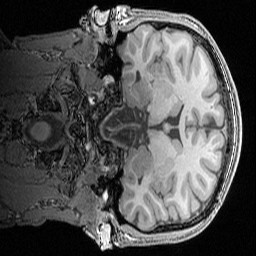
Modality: T1w
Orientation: coronal
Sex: male
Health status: ill
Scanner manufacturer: siemens
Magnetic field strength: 3 T
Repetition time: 1.57 s
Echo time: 0.00342 s